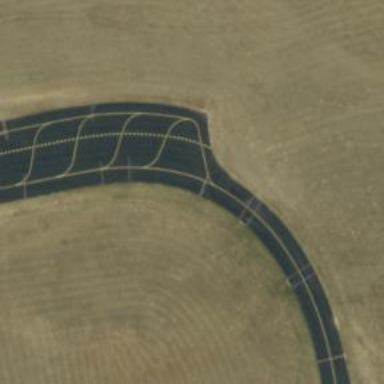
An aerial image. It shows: Image of taxiway at airport.